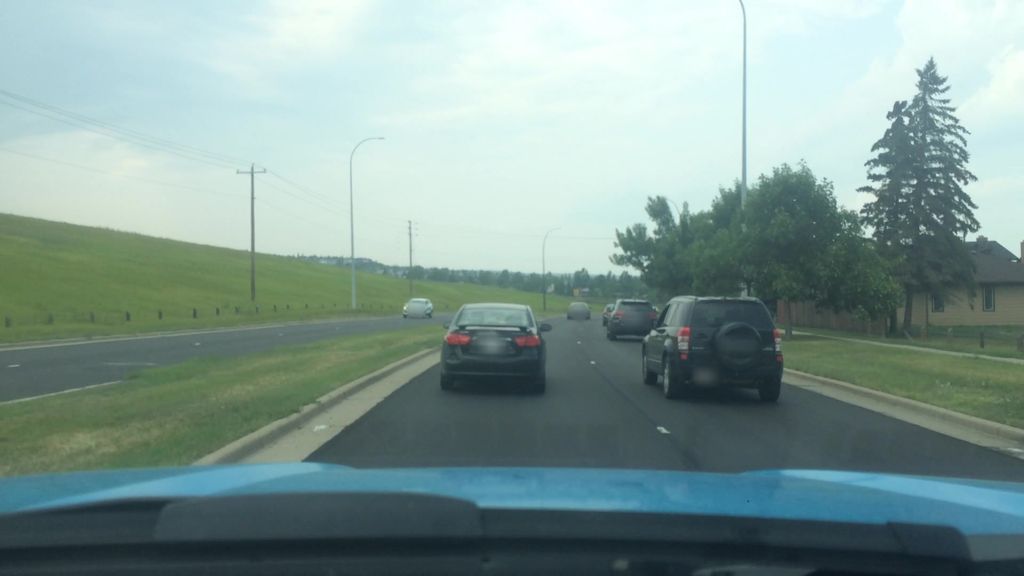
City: calgary